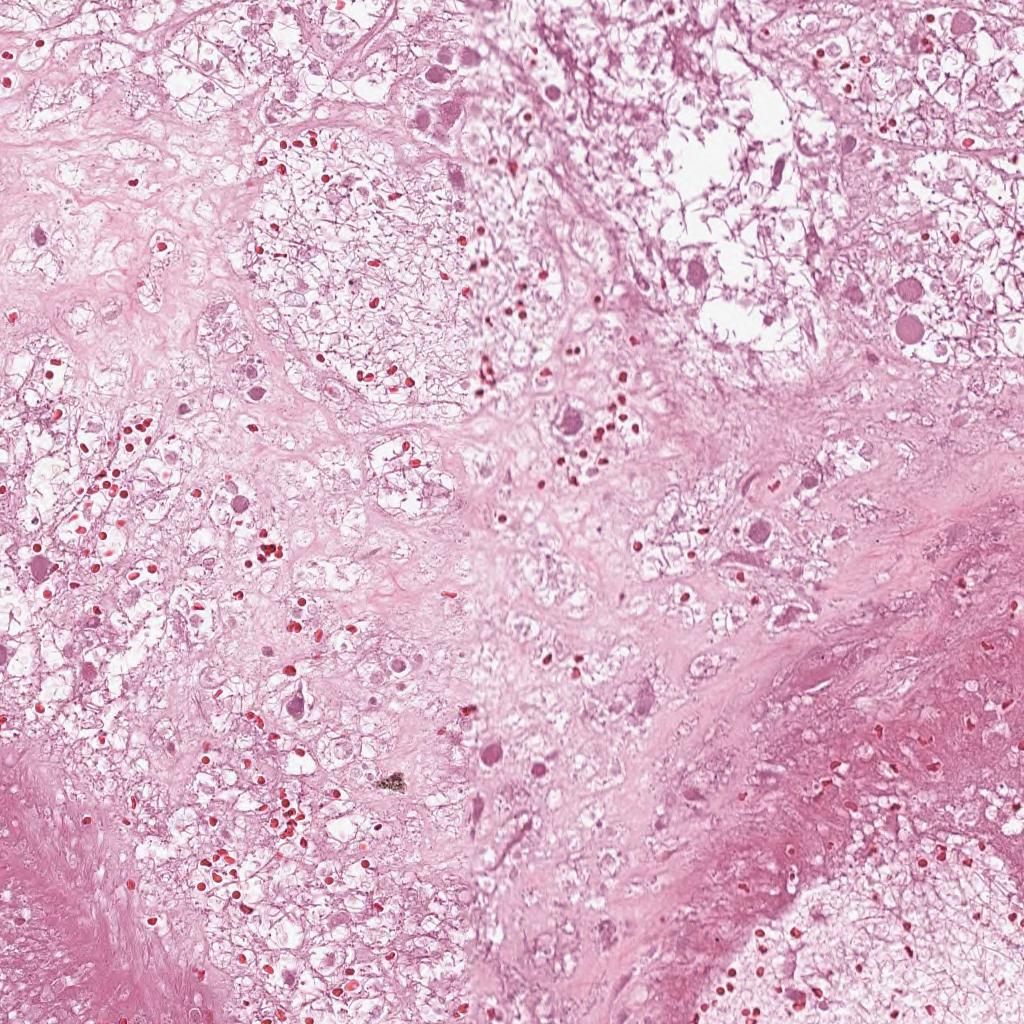
Label: Non-Viable-Tumor